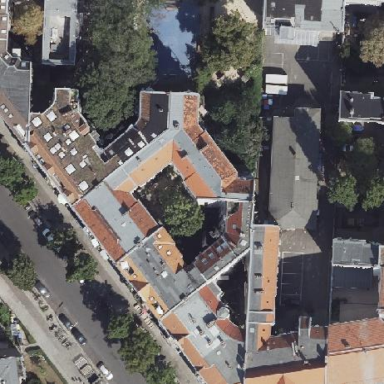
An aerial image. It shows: Apartment building with double saltbox roof shape.